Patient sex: F
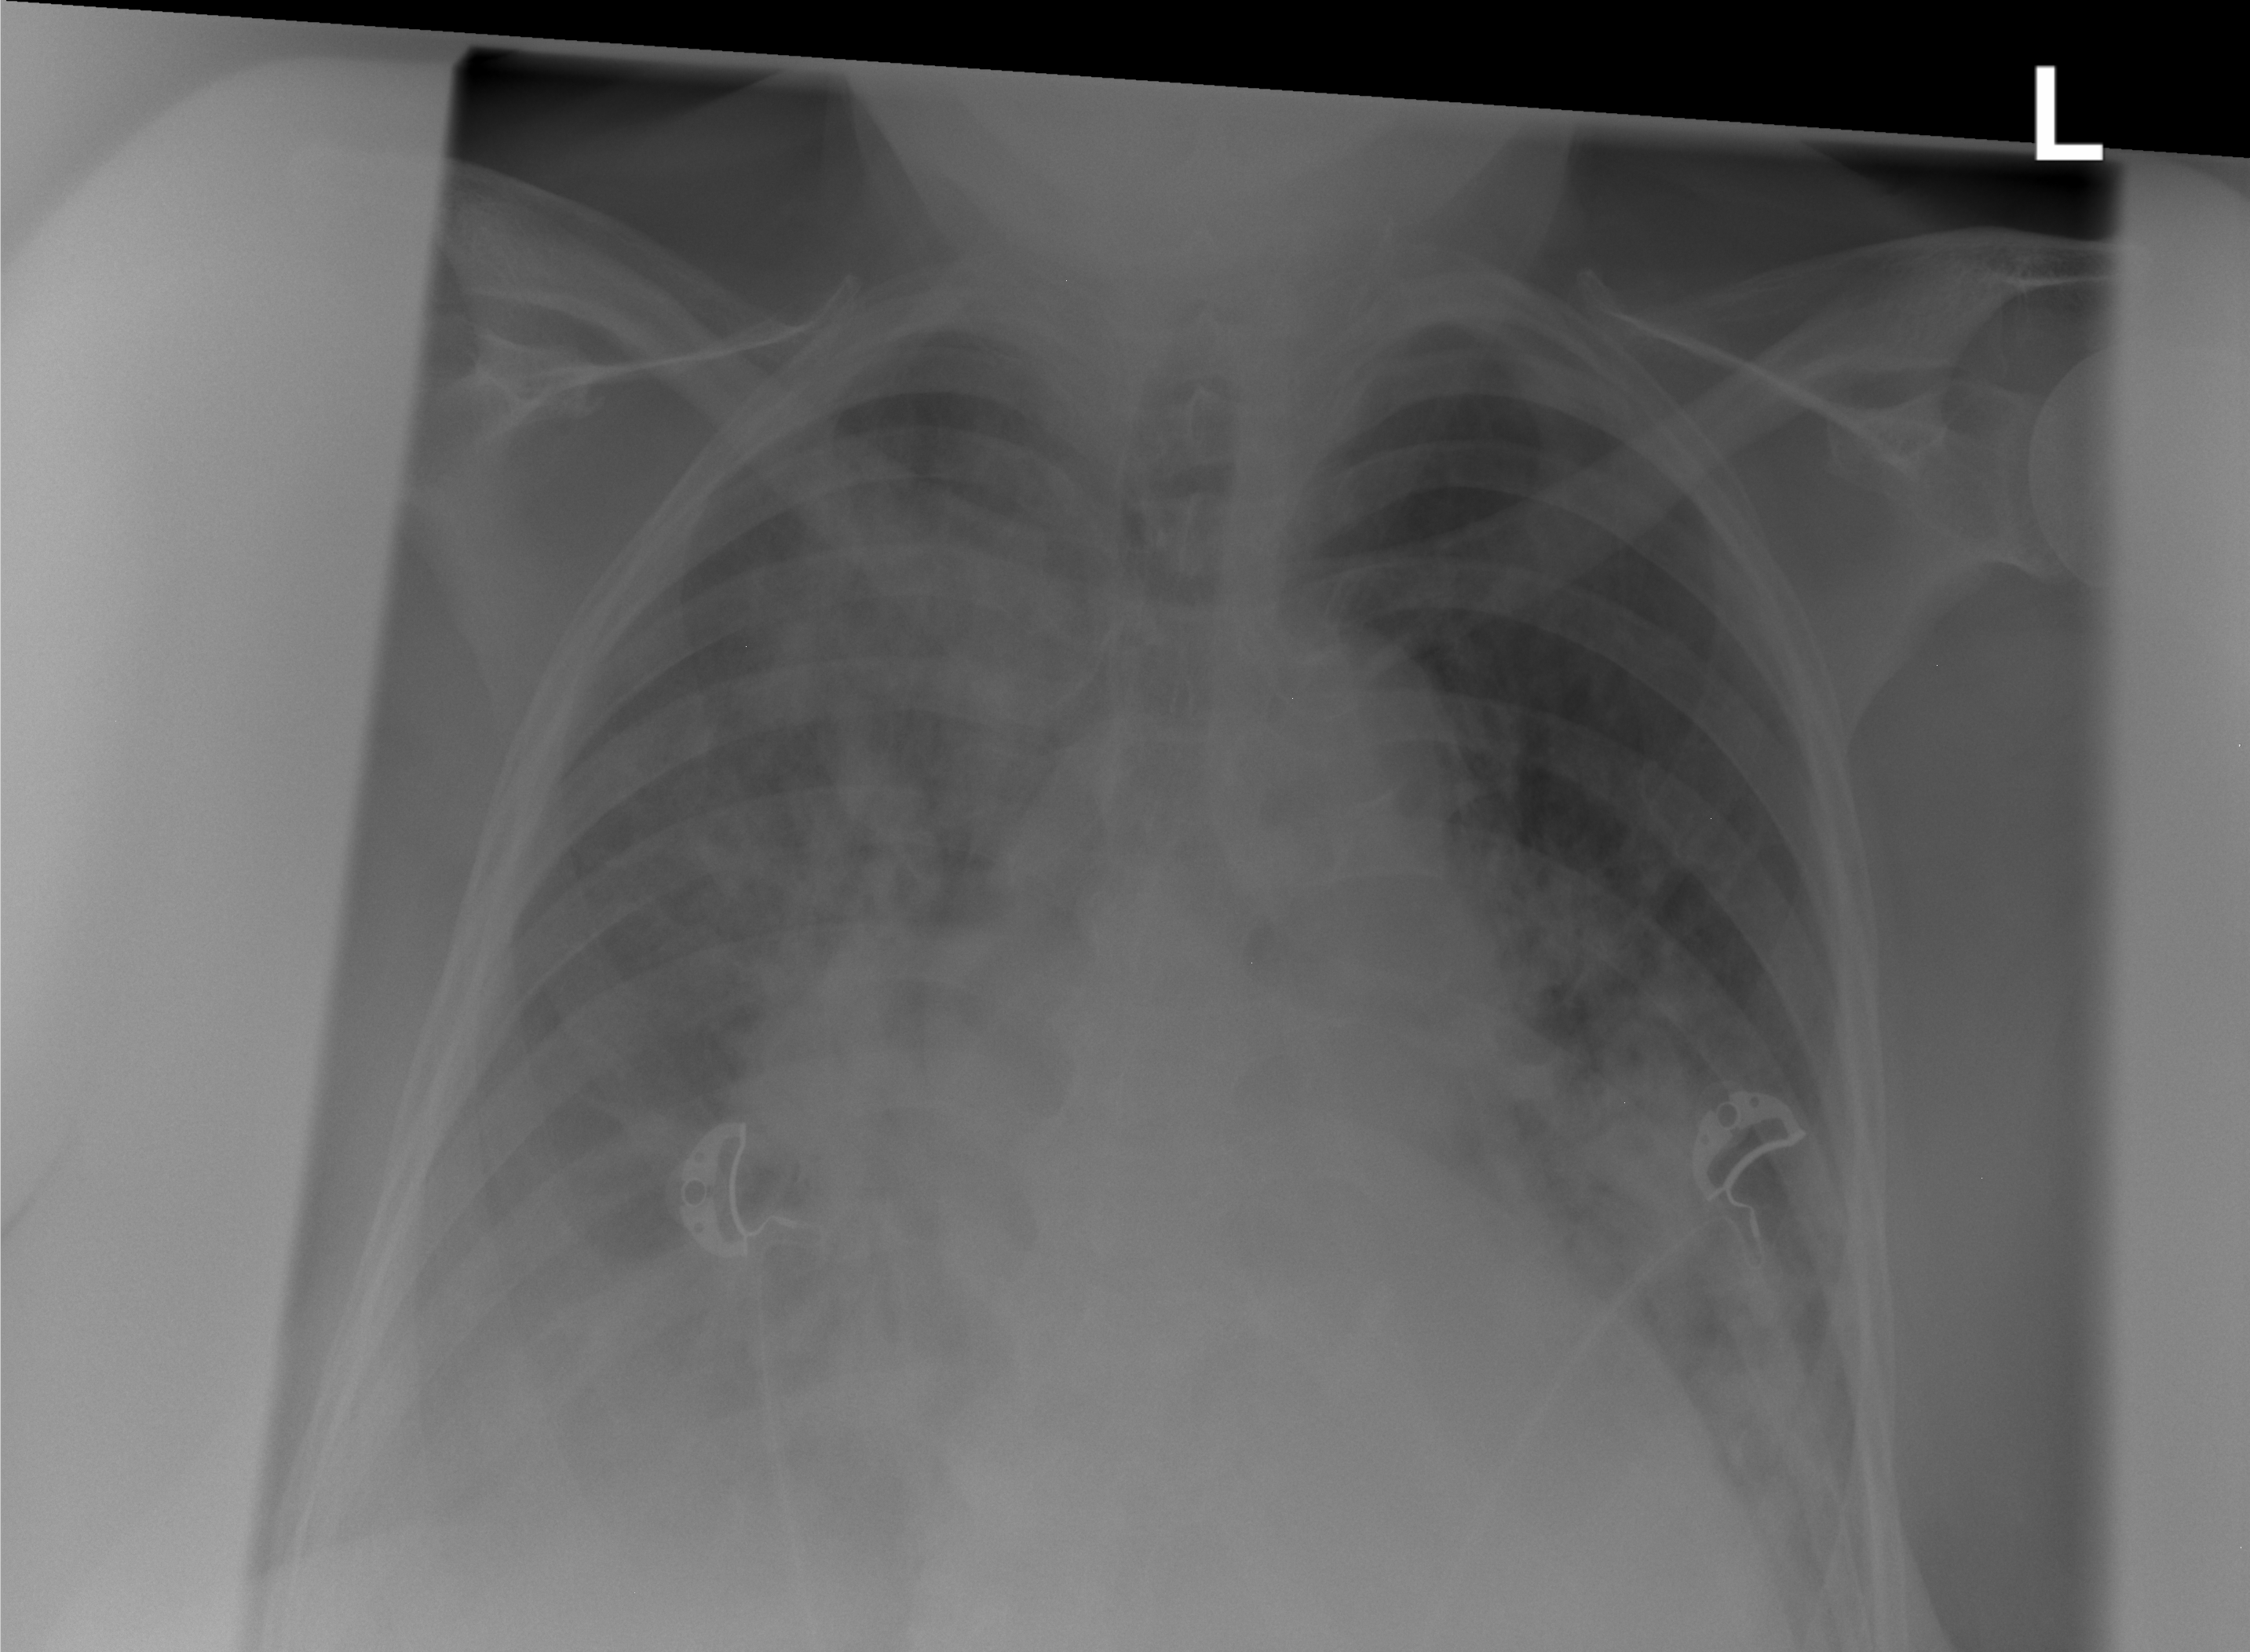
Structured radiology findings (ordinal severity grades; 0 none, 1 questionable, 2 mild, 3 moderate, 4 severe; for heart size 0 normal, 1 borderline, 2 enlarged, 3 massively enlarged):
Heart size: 2
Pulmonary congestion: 3
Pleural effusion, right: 2
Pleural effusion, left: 2
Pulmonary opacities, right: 3
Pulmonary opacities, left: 2
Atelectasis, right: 0
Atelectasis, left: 0